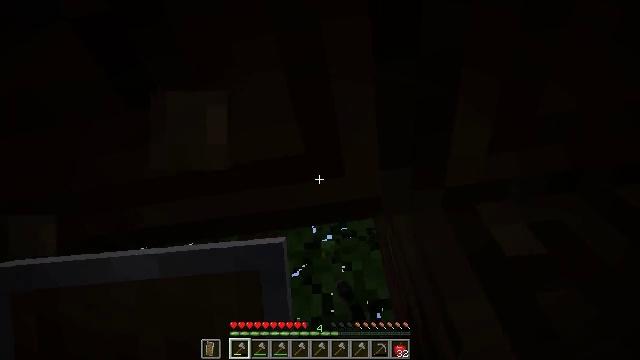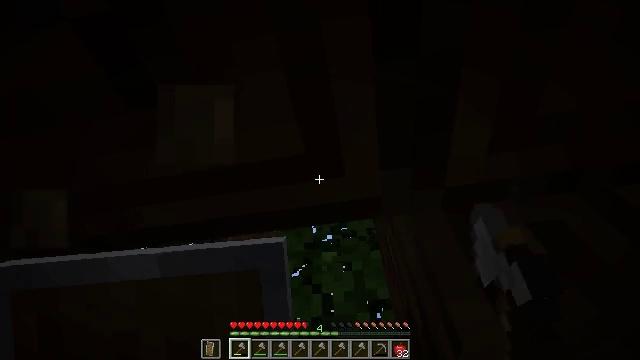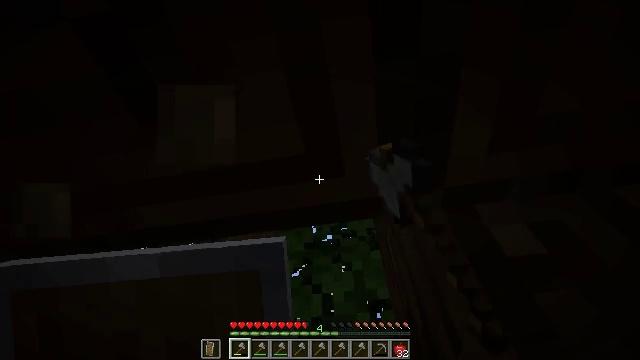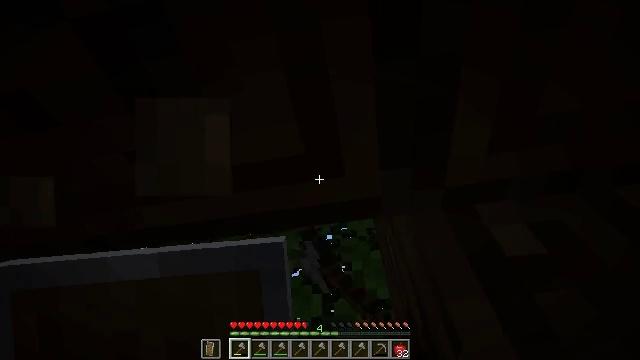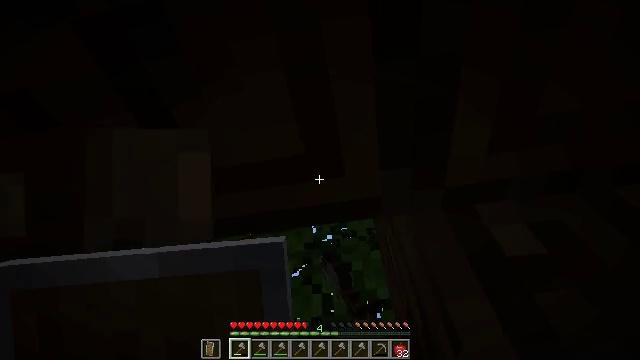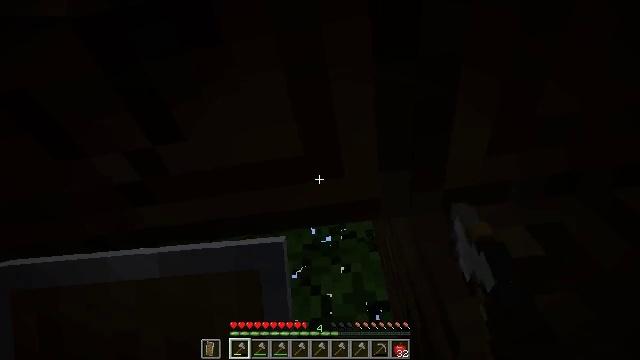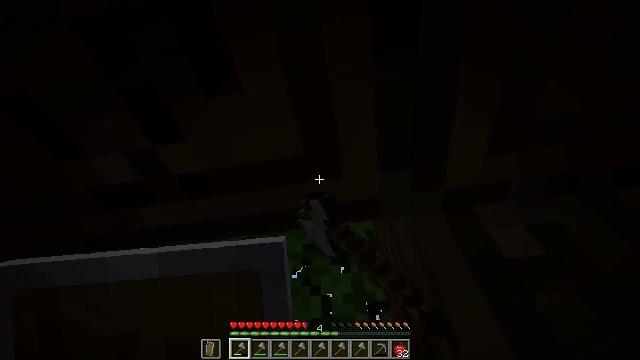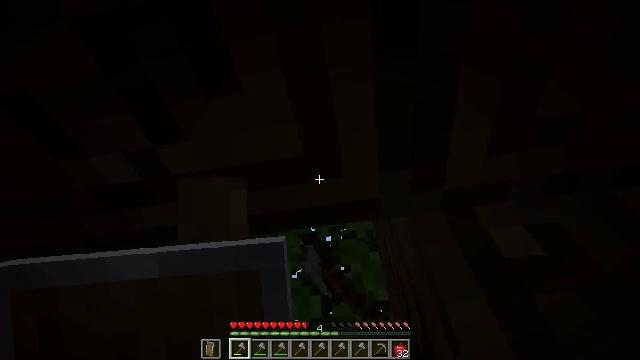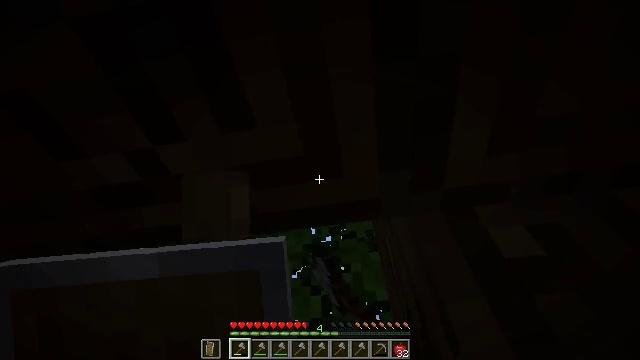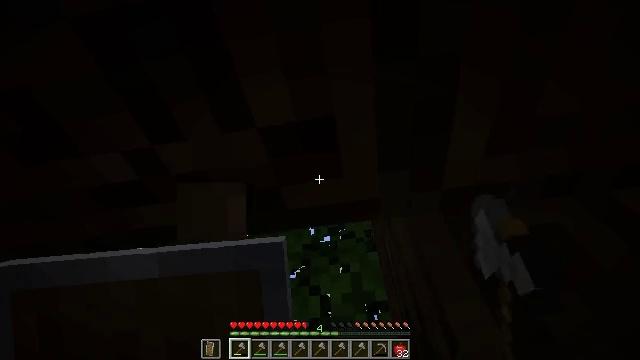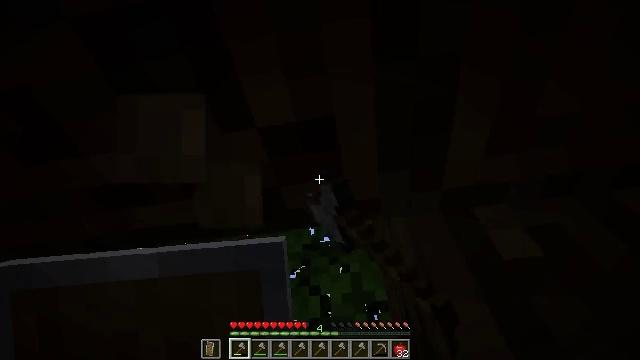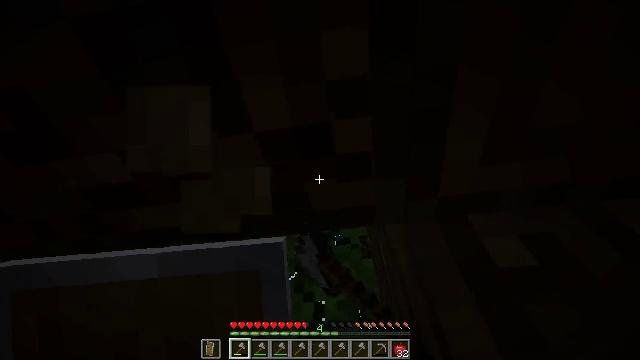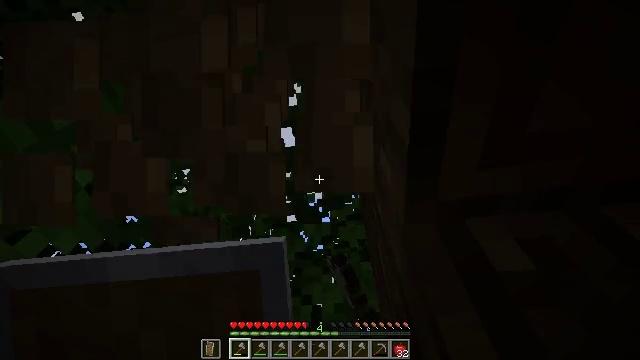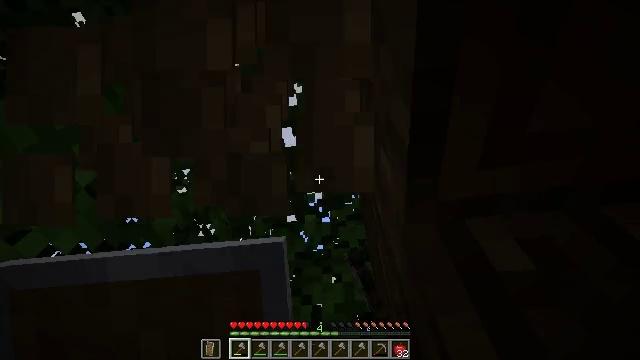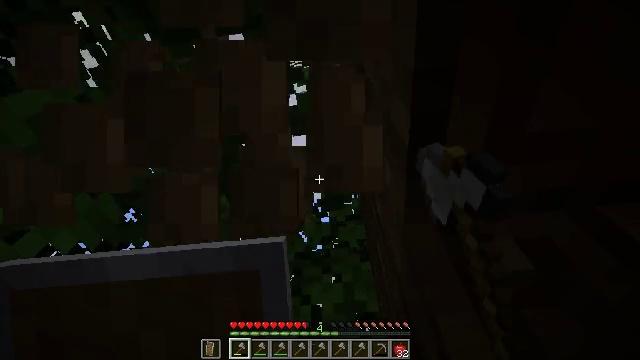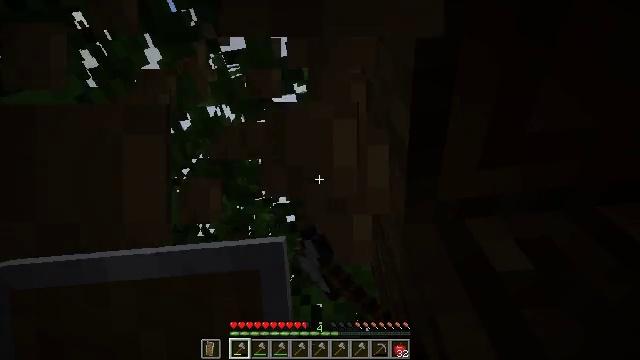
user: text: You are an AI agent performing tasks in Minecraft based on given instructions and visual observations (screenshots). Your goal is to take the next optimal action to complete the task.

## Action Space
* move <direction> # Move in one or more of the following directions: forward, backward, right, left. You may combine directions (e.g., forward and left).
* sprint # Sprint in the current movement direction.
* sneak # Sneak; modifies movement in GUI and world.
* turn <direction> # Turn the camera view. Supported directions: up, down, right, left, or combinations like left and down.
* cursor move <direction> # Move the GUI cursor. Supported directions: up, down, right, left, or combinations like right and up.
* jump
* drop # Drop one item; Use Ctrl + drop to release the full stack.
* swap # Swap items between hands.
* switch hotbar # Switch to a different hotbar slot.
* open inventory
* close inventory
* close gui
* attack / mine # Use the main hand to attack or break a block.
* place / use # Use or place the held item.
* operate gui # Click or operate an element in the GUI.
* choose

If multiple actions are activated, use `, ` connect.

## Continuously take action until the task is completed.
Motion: motion action
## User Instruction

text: Harvest dark oak log for resources.
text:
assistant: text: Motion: attack / mine
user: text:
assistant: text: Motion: attack / mine
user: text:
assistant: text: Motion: attack / mine
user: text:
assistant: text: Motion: attack / mine
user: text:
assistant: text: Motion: attack / mine
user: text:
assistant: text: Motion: attack / mine
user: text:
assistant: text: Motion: attack / mine
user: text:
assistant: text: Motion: attack / mine
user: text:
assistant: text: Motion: attack / mine
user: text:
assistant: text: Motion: attack / mine
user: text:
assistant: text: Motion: turn right and up, attack / mine
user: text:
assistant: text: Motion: attack / mine
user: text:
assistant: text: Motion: attack / mine
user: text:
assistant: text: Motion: attack / mine
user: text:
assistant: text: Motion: attack / mine
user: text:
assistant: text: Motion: attack / mine
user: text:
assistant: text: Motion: attack / mine
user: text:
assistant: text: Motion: turn right, attack / mine
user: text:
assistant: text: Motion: turn right and up, attack / mine
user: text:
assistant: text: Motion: turn right and up, attack / mine
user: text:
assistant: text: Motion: turn right and up, attack / mine
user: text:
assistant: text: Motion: turn right and up, attack / mine
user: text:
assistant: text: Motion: attack / mine
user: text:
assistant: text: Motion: attack / mine
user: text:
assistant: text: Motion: attack / mine
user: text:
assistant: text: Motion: attack / mine
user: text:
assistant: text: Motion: attack / mine
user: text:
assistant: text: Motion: attack / mine
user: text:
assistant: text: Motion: attack / mine
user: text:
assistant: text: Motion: attack / mine